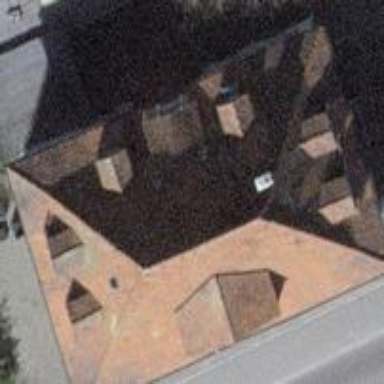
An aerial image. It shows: Residential building with apartments. The roof has hipped shape.